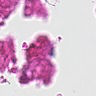
Metastatic tissue present: no